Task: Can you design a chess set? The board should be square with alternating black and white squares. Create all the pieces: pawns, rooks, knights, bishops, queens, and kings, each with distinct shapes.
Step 76:
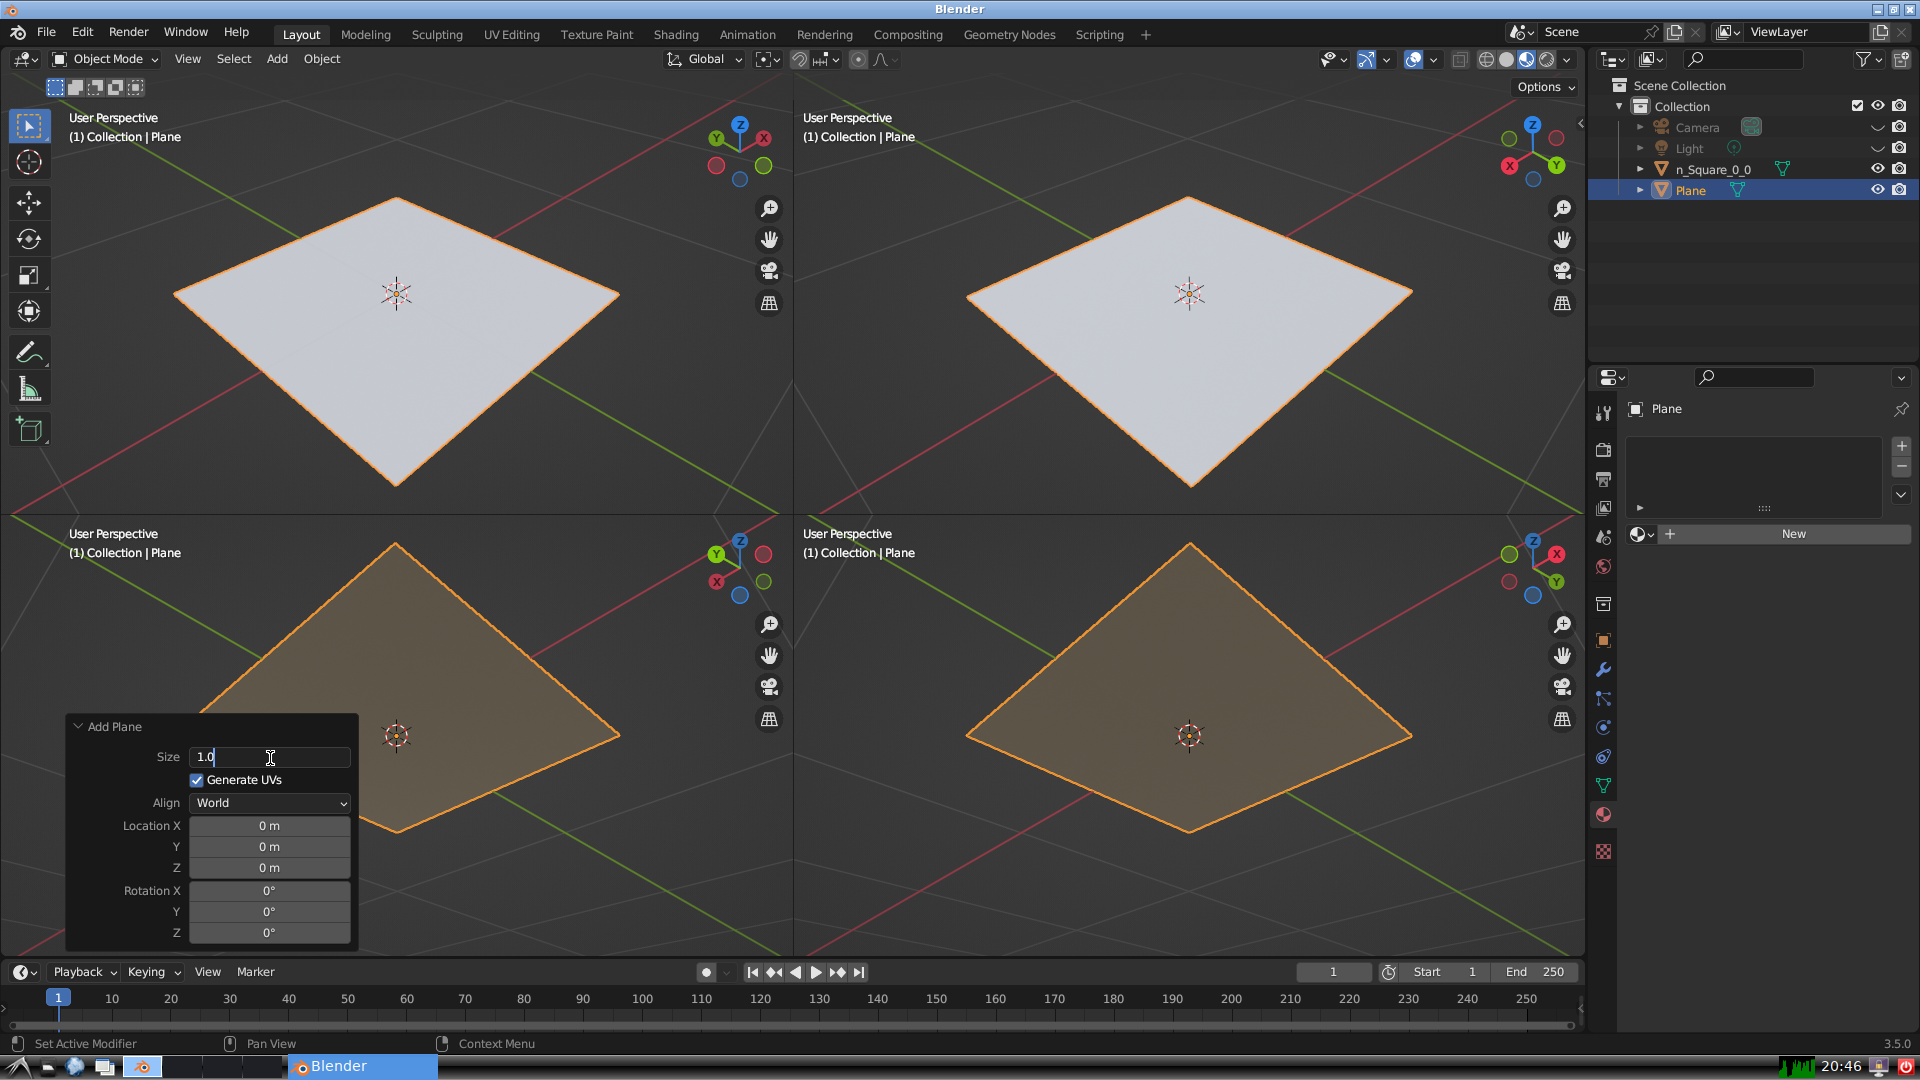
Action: {"key_press": ['Return']}